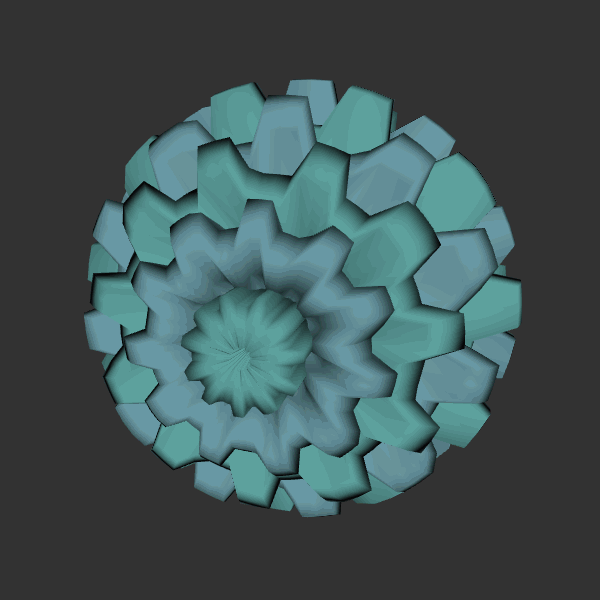
Background: dark